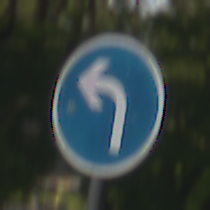
Verkehrszeichen: VorgeschriebeneFahrtrichtungLinks
Umgebung: Outdoor, RoadRail
Tageszeit: MorningAfternoon
Wetter: Clear
Licht: Natural
Jahreszeit: NotSpecified
Kontrast: LowContrast